Interaction volume radius: 5 \u00c5
Interaction volume height: 10 \u00c5
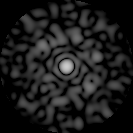
Disorder parameter: 0.8067